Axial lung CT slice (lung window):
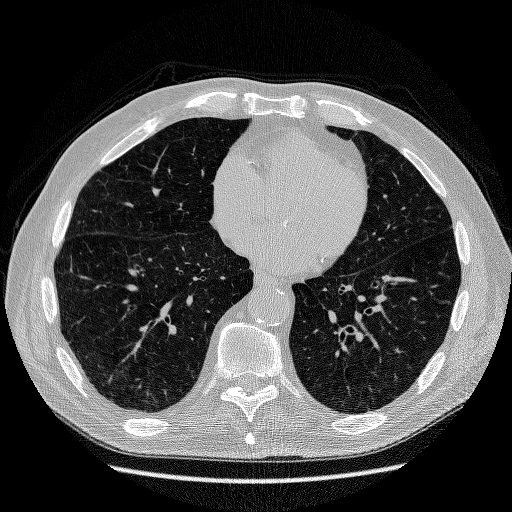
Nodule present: no